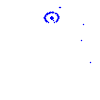
Particle: kaon